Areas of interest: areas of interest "Baose Printing"
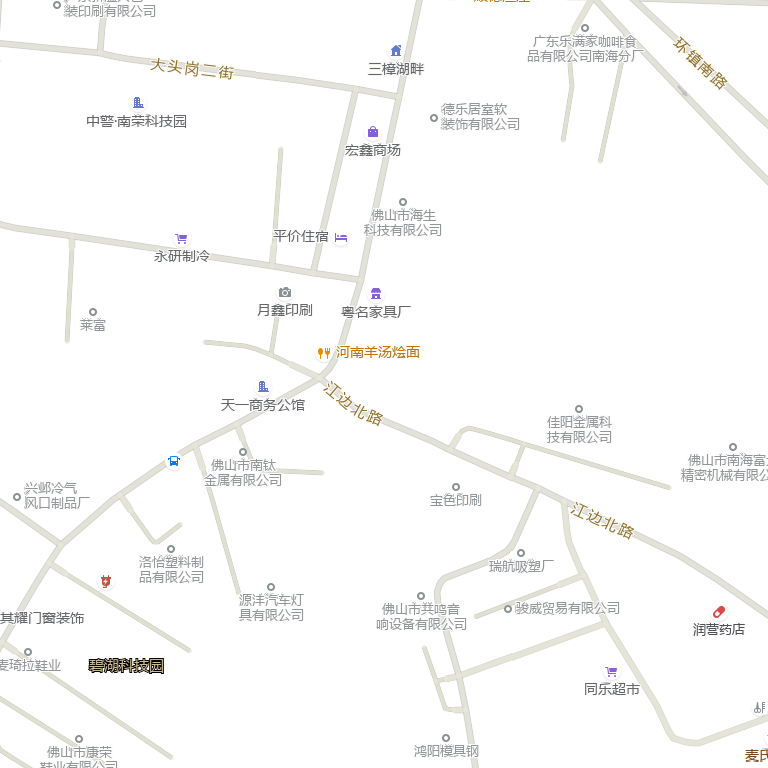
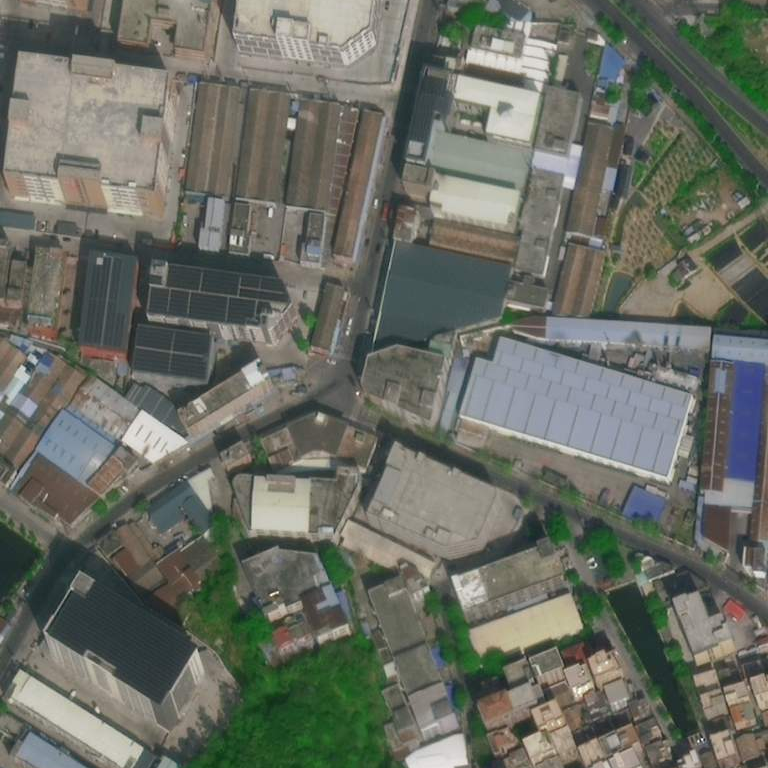